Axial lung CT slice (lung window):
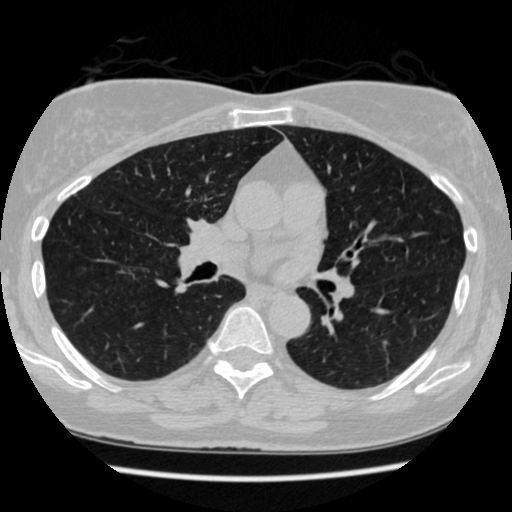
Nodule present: no